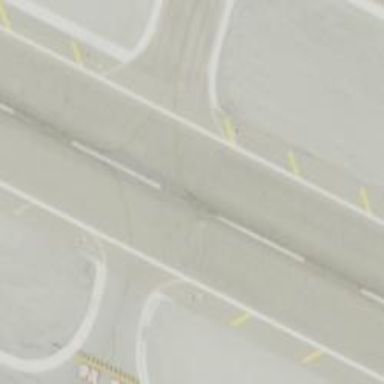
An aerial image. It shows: Image of taxiway at airport.